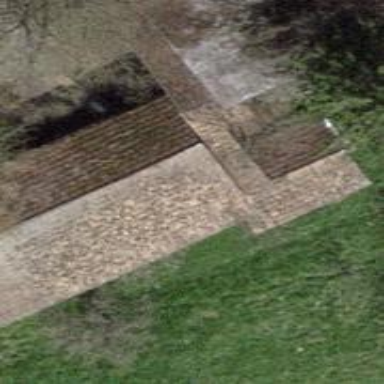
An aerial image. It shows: Building with tile roof.